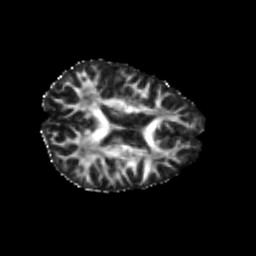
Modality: FA
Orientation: axial
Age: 22
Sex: female
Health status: healthy
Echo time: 0.074 s